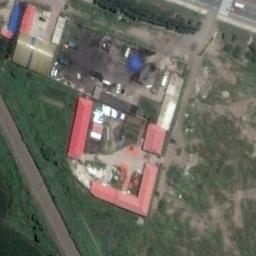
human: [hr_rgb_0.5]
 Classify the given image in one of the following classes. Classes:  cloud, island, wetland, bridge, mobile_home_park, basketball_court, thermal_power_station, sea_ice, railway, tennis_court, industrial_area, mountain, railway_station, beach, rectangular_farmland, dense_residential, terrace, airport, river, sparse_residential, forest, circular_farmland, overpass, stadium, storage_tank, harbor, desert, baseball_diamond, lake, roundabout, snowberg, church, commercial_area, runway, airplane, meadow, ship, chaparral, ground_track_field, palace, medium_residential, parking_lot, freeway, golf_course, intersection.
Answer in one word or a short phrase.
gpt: industrial_area